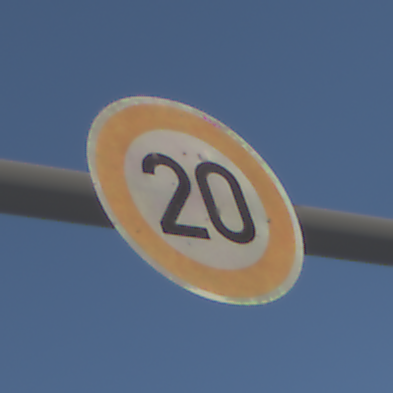
Verkehrszeichen: Geschwindigkeit20
Umgebung: Outdoor, Urban
Tageszeit: MorningAfternoon
Wetter: Clear
Licht: Natural
Jahreszeit: NotSpecified
Kontrast: HighContrast